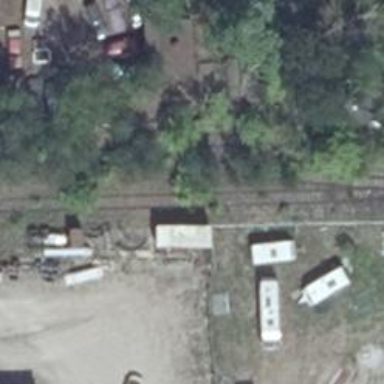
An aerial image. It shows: Abandoned railway.